Aerial crown-view tile of a tropical tree (Barro Colorado Island, Panama), acquired 20240813:
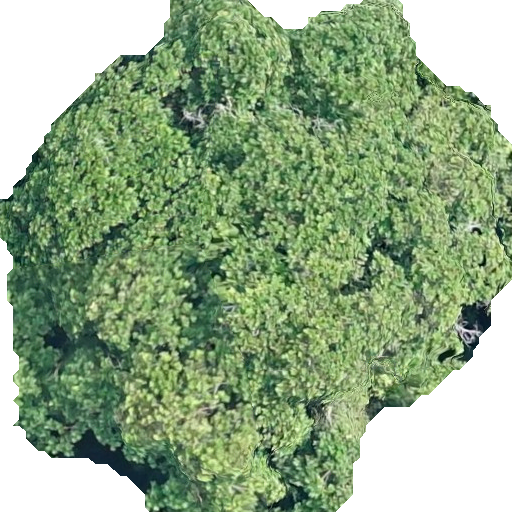
Species: Anacardium excelsum
GBIF accepted scientific name: Anacardium excelsum
Crown area: 313.035 m²